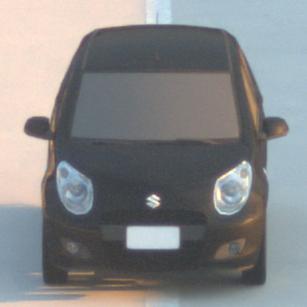
Make: Suzuki
Model: Alto 1.0
Detailed model: Alto (V)
Model produced from: 2011/02
Model produced until: 2011/03
Doors: 5
Color: black
Road condition: dry road
Daytime: sunrise or sunset
Contrast: medium contrast